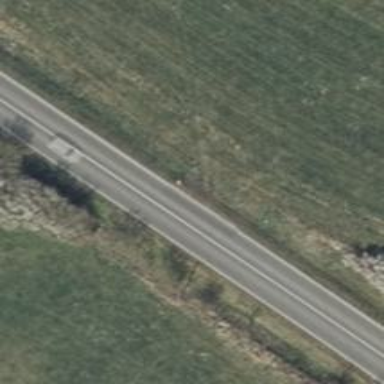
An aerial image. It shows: Secondary road with asphalt surface.